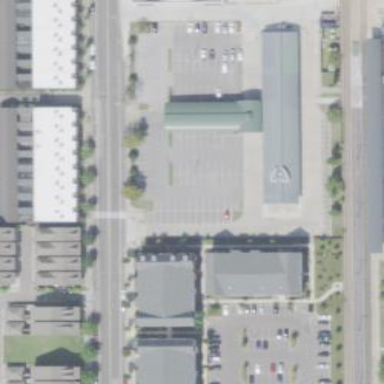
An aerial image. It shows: Marketplace building.